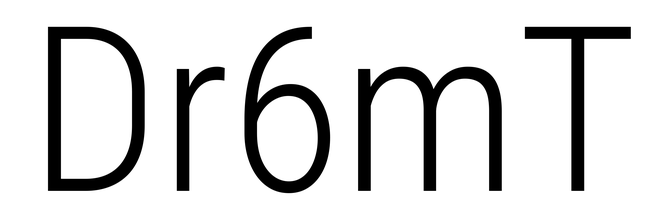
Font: Roboto_Condensed_Light